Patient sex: M
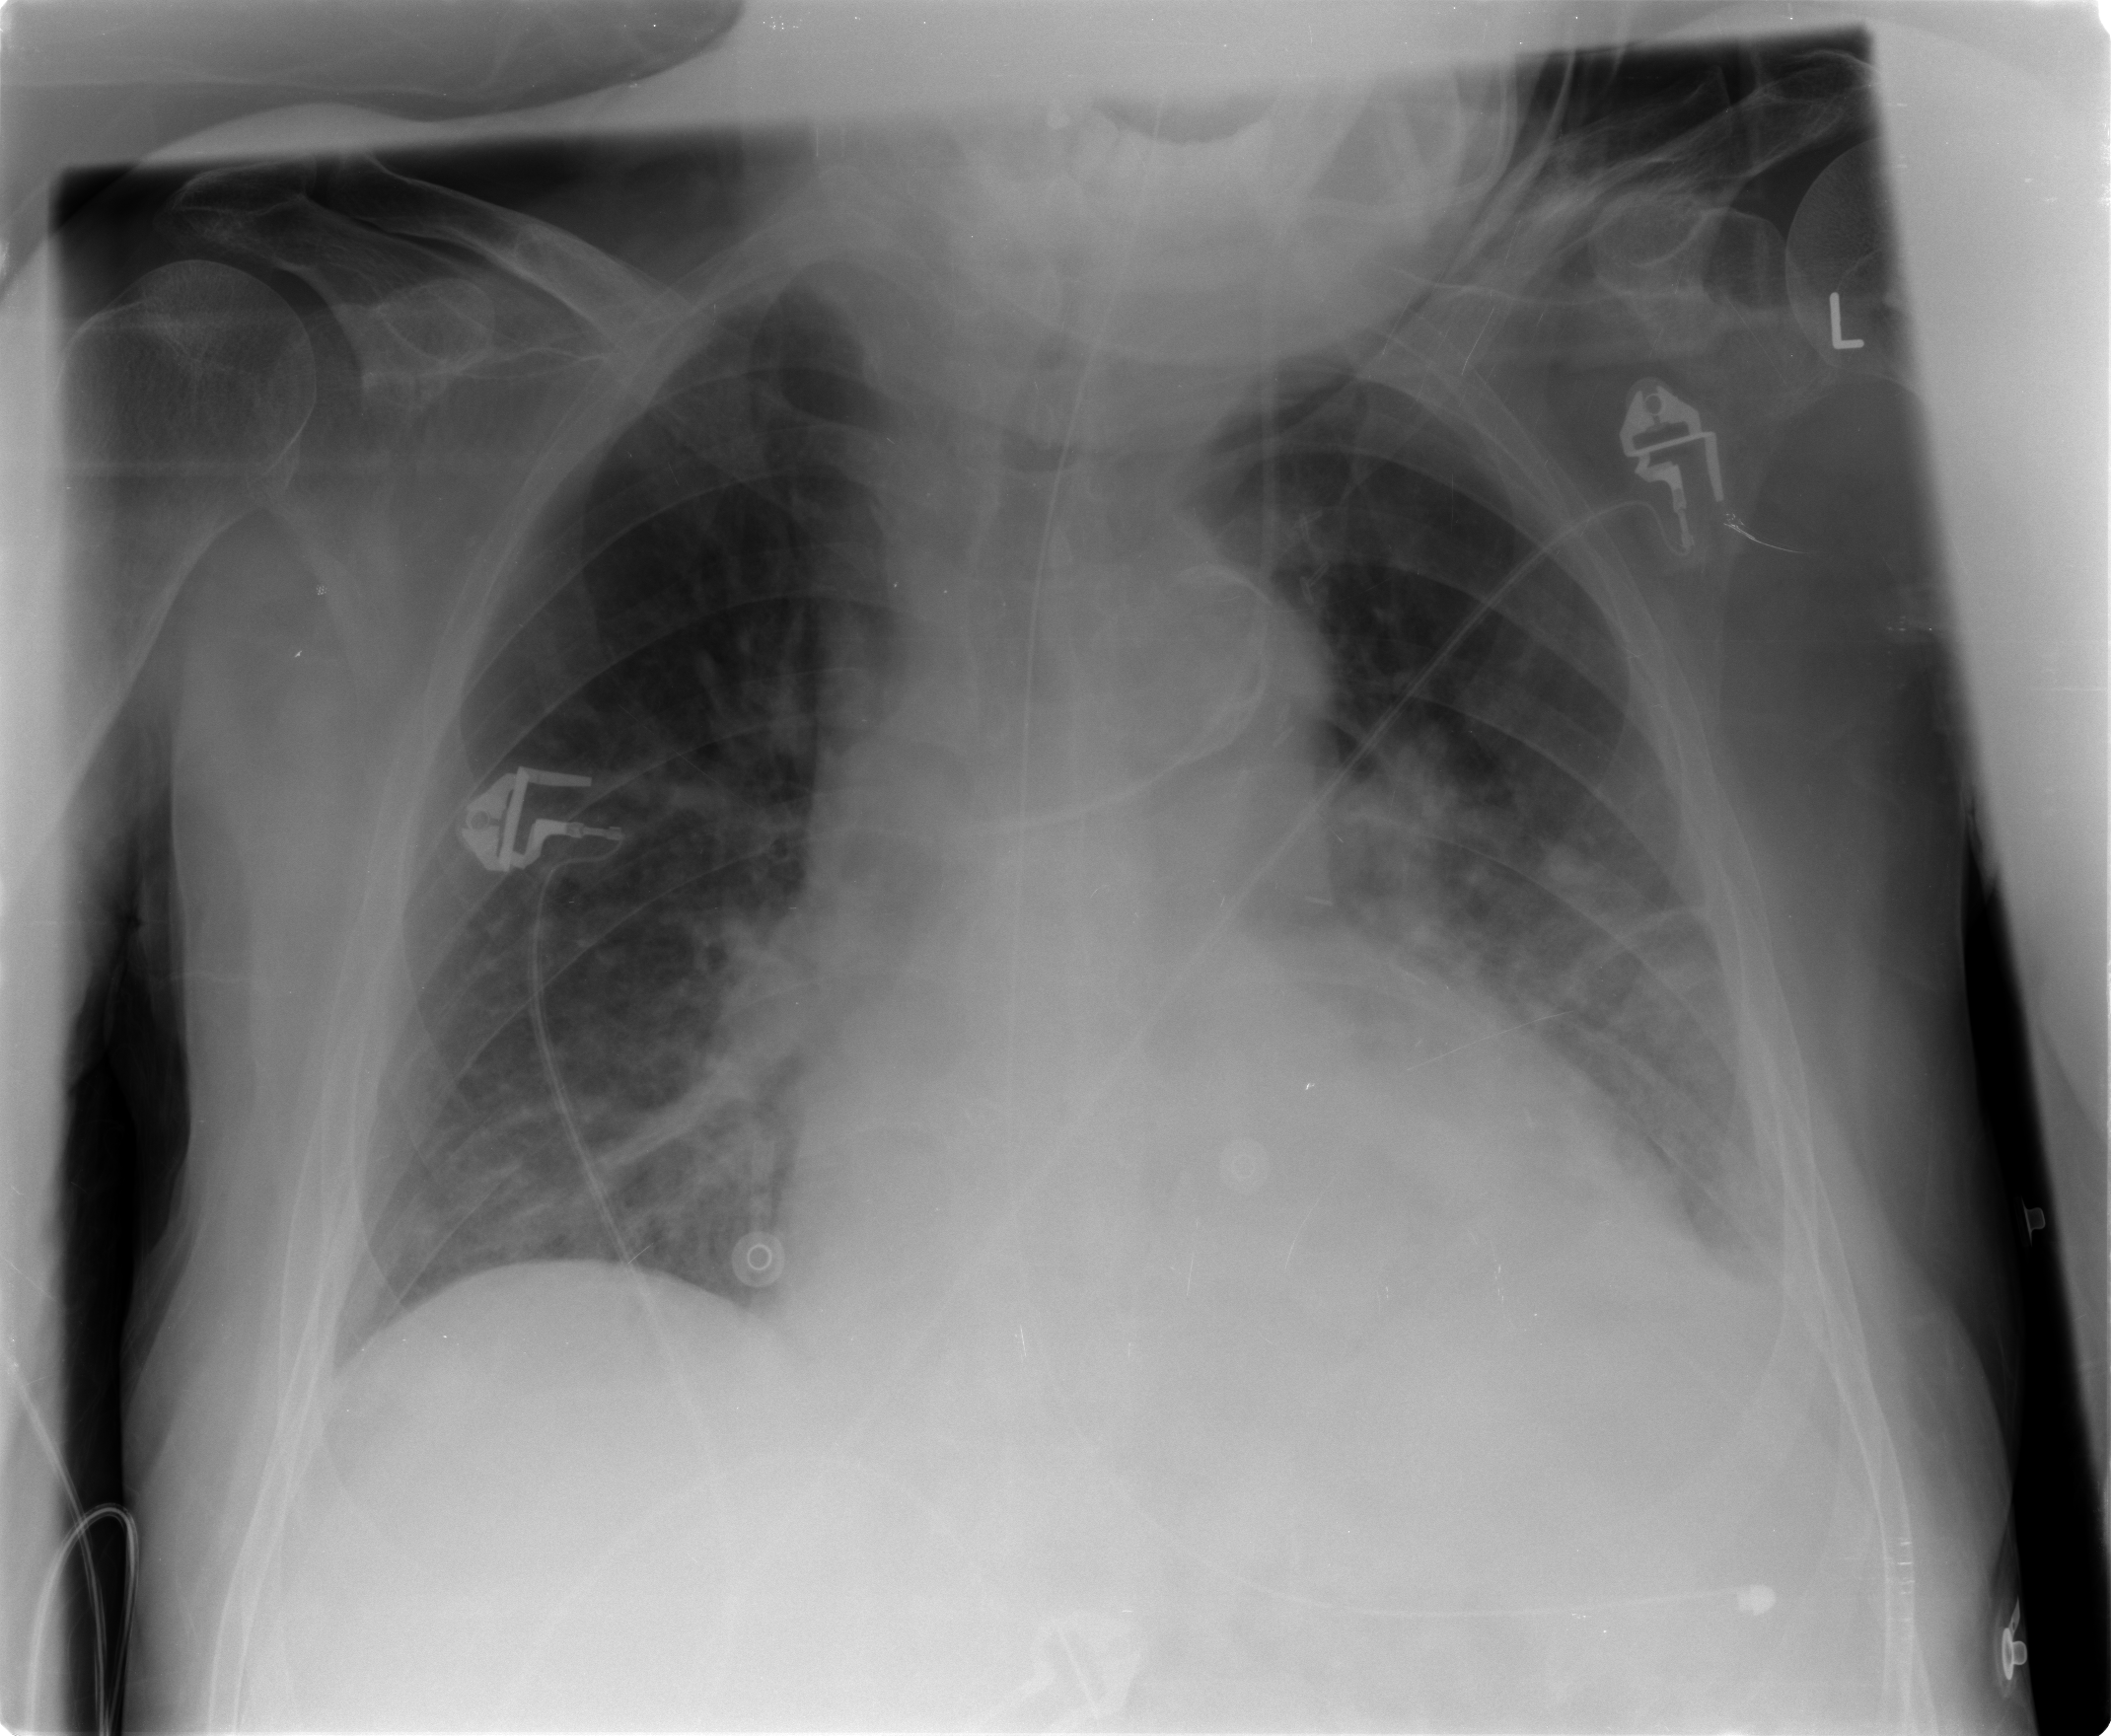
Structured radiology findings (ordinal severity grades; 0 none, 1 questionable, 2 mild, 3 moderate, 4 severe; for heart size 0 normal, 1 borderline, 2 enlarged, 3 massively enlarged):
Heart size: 2
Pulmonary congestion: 2
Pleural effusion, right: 1
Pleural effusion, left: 2
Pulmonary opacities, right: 1
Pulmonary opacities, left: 2
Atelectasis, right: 2
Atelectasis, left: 2